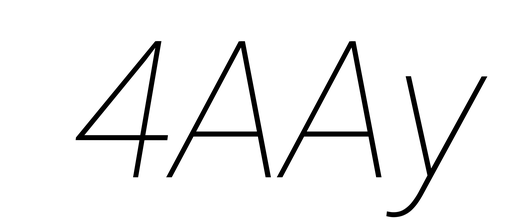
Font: Roboto-Italic_Thin_Italic